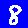
Digit: 8